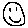
Label: smiley face